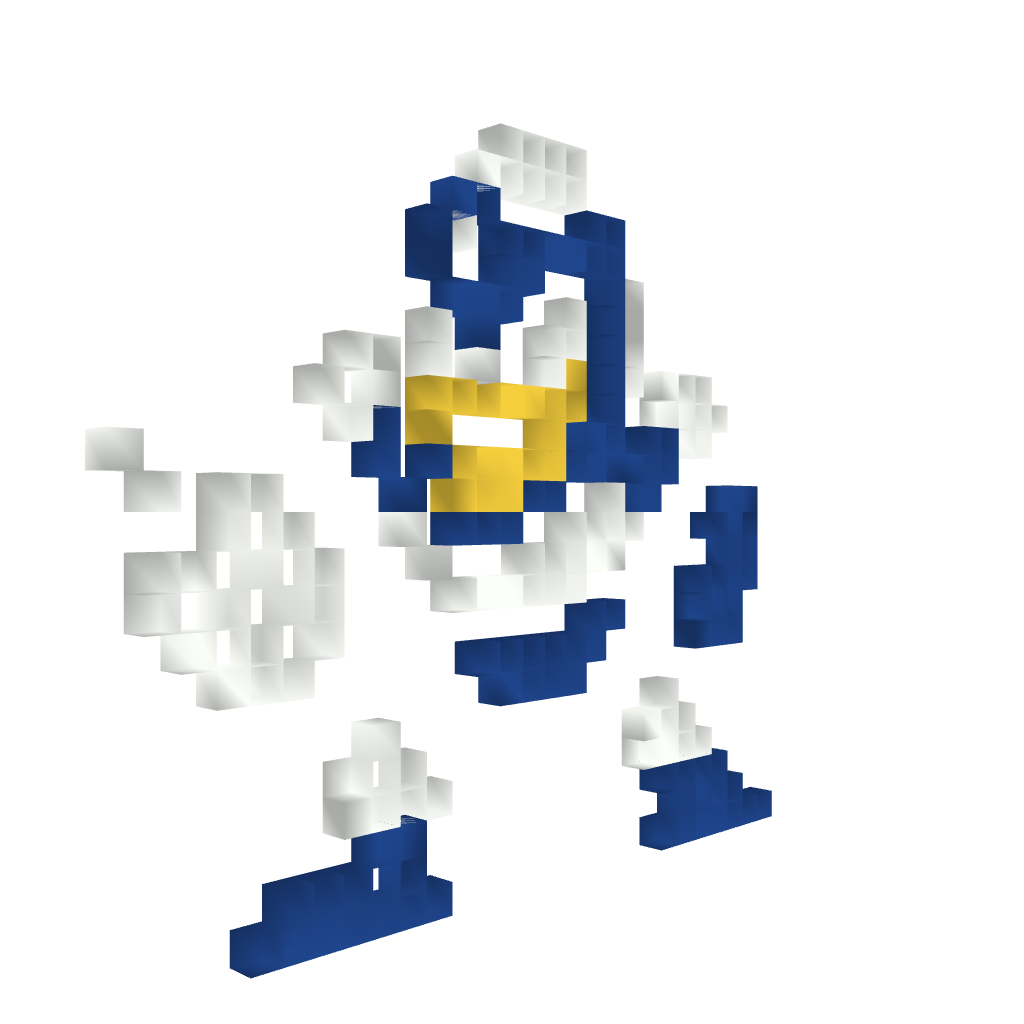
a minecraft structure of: Flashman (ErnieCIII)